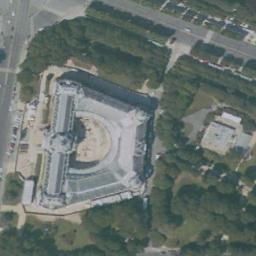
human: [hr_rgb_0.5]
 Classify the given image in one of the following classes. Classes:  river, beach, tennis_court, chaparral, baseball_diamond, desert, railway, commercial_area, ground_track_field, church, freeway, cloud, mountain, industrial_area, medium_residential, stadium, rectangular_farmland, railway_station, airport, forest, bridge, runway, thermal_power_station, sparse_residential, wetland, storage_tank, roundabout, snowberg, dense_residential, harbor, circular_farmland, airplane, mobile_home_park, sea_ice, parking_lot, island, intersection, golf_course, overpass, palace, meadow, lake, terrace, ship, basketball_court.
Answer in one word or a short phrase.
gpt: palace